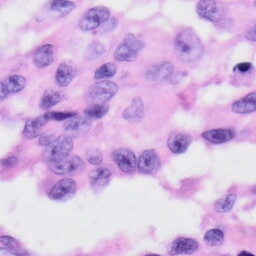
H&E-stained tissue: Skin